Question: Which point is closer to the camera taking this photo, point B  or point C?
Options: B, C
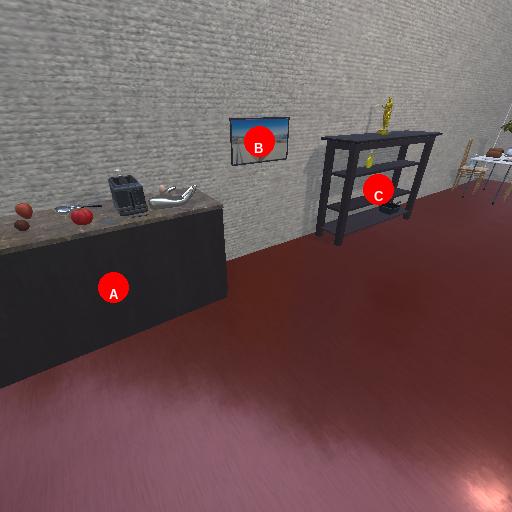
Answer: B